Question: I tried to export a runnable Jar, but it did not execute. The problem was 'could not find main method for given launch configuration' However I did specify the Main class in the launch configuration. i even renamed the class that contained the main method into 'Main' for this purpose

I have specified the Main class that contains the main method, however, still the jar file did not run?
---
my 'Main' class
'''
public class Main {
static Preferences userPreferences = Preferences.userRoot();
final static String LOGIN_KEY = "login_key";
.....................
public static void main(String [] args) {
Runnable r = new Runnable() {
public void run() {
try {
createGUI();
} catch (IOException e) {
e.printStackTrace();
}
}
} ;
javax.swing.SwingUtilities.invokeLater(r);
}
public static void createGUI() throws IOException {
JFrame j = new JFrame("C Manager");
j.setDefaultCloseOperation(JFrame.EXIT_ON_CLOSE);
ActionListener al = new ActionListener() {
@SuppressWarnings("deprecation")
public void actionPerformed (ActionEvent e ) {
......................
}
}
'''
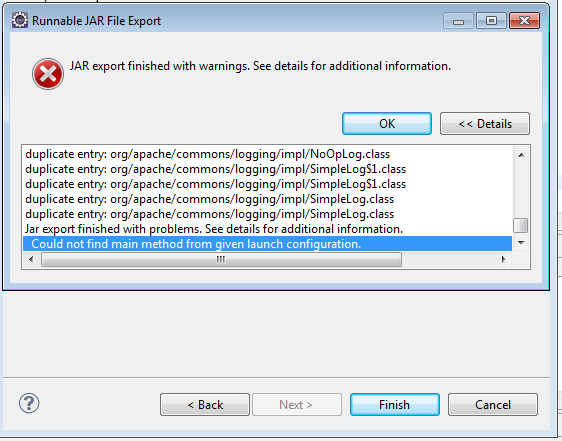
Answer: You may need to validate the name of your project in '.project' file, which is the project description file.
Here's a link: <URL>
Here's a typical '.project' file:
'''
<?xml version="1.0" encoding="UTF-8"?>
<projectDescription>
<name>MyProject</name>
<comment></comment>
<projects>
</projects>
<buildSpec>
<buildCommand>
<name>org.eclipse.jdt.core.javabuilder</name>
<arguments>
</arguments>
</buildCommand>
</buildSpec>
</projectDescription>
'''